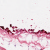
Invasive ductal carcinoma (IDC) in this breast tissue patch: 0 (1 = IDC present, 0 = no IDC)